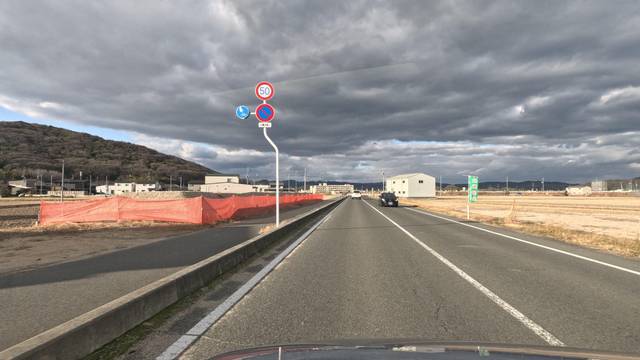
Region: Japan
Coordinates: 34.667, 133.87